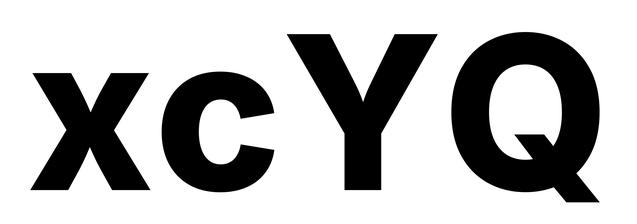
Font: Inter_ExtraBold